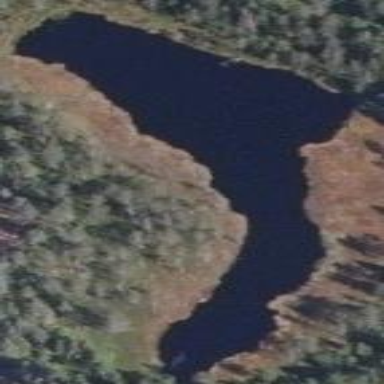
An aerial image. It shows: Beautiful lake surrounded by nature.